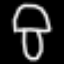
Label: mushroom